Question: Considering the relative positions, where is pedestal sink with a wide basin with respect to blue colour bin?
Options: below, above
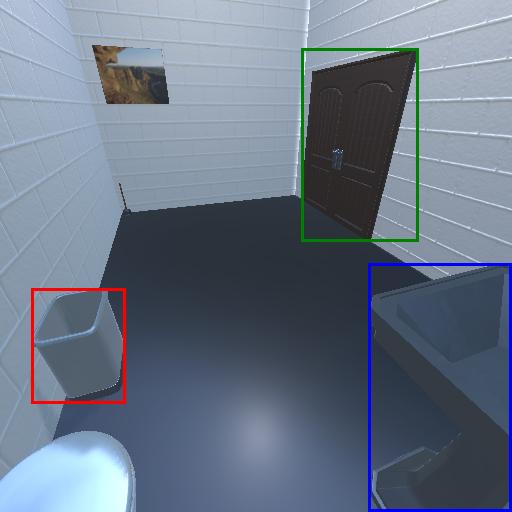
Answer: below